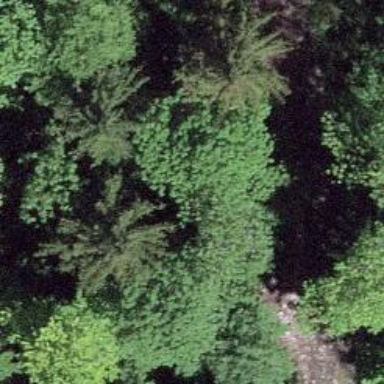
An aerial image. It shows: Culvert tunnel.